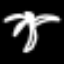
Label: palm tree